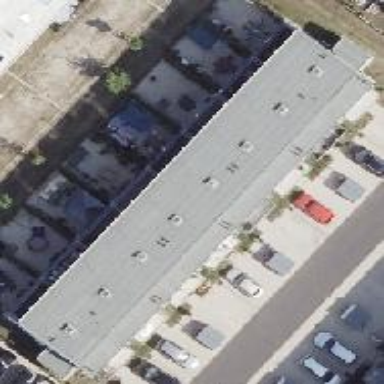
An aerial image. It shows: Terrace building with gabled roof.